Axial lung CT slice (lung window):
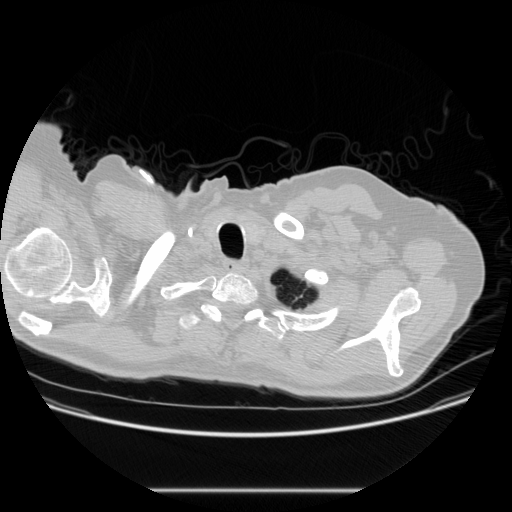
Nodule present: no